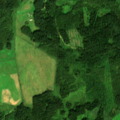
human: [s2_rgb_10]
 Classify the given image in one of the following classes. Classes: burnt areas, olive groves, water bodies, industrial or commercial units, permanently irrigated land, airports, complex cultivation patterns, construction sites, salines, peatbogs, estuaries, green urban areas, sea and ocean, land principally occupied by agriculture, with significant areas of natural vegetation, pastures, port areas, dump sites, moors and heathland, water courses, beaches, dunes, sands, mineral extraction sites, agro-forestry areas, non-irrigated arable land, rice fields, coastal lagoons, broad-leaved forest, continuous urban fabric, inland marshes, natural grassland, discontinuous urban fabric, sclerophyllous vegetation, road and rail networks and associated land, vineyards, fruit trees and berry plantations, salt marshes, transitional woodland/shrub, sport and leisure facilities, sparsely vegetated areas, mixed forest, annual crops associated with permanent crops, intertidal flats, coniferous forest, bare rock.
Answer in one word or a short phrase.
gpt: pastures, broad-leaved forest, coniferous forest, mixed forest